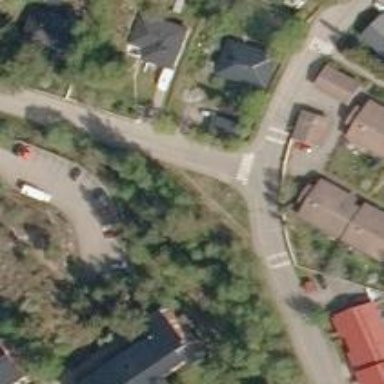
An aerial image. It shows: Uncontrolled crossing on the road.